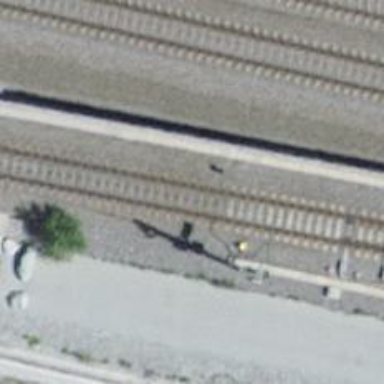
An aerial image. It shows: Railway switch with the turnout side on the left.